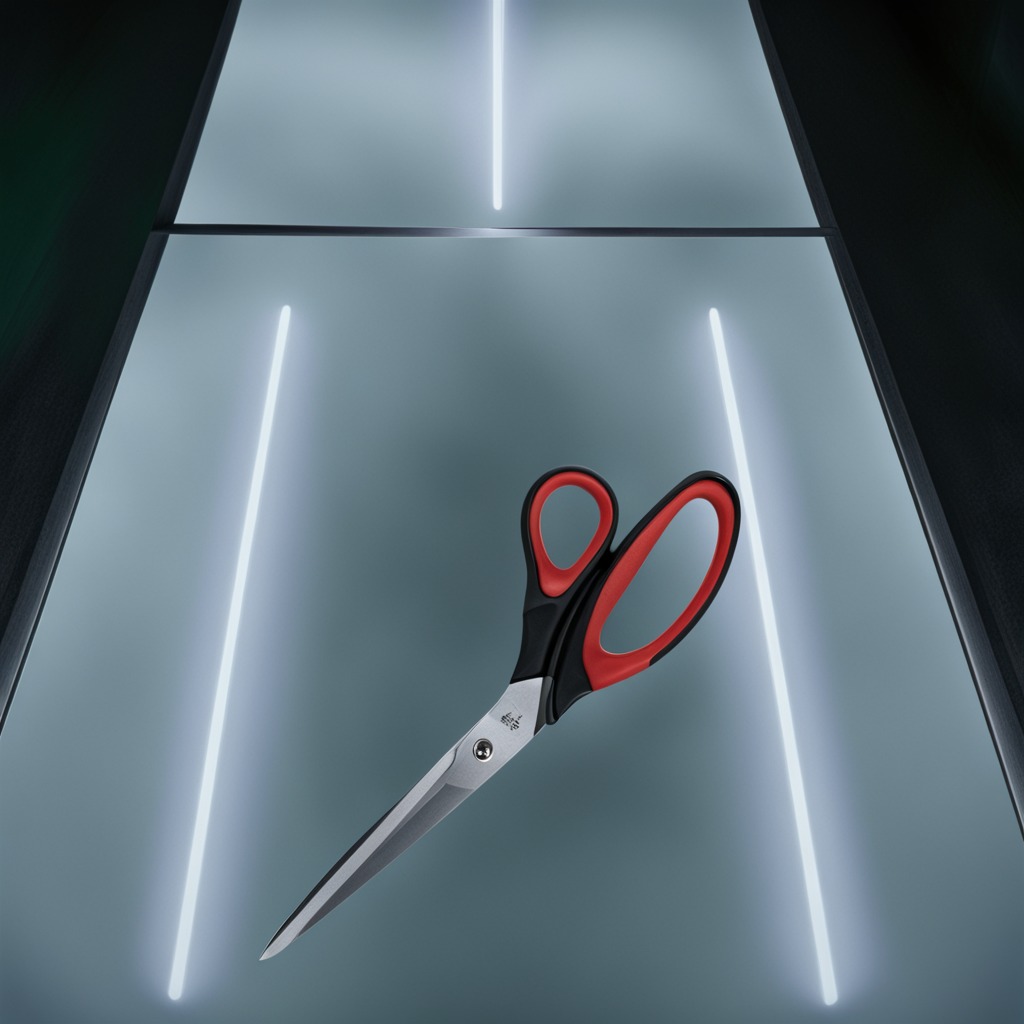
A scissor is lying on the table.